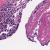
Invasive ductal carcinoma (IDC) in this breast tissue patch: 0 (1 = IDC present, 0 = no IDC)